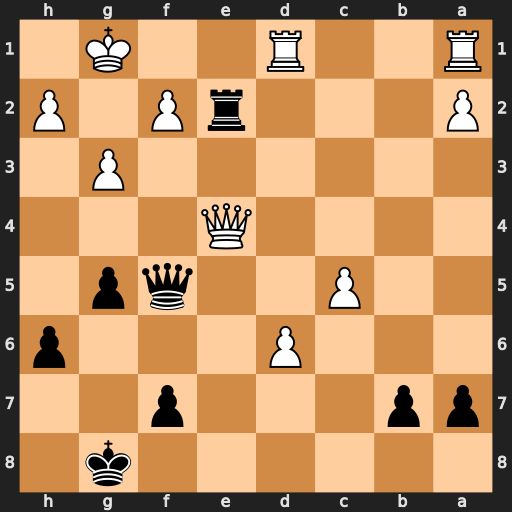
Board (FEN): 6k1/pp3p2/3P3p/2P2qp1/4Q3/6P1/P3rP1P/R2R2K1
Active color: b
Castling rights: -
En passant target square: -
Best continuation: Qxf2+ Kh1 Qxh2#